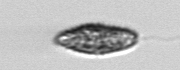
Label: Pseudochattonella_farcimen